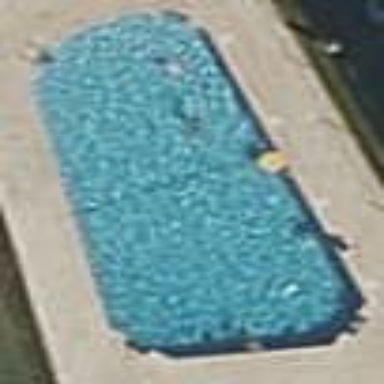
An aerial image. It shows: Swimming pool located in leisure land.